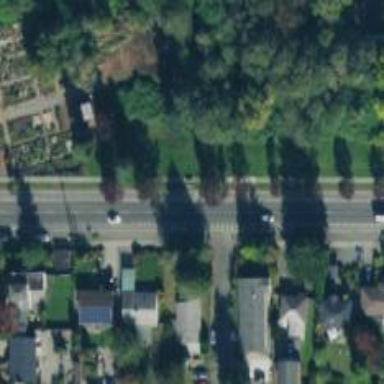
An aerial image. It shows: Uncontrolled crossing on cycleway.